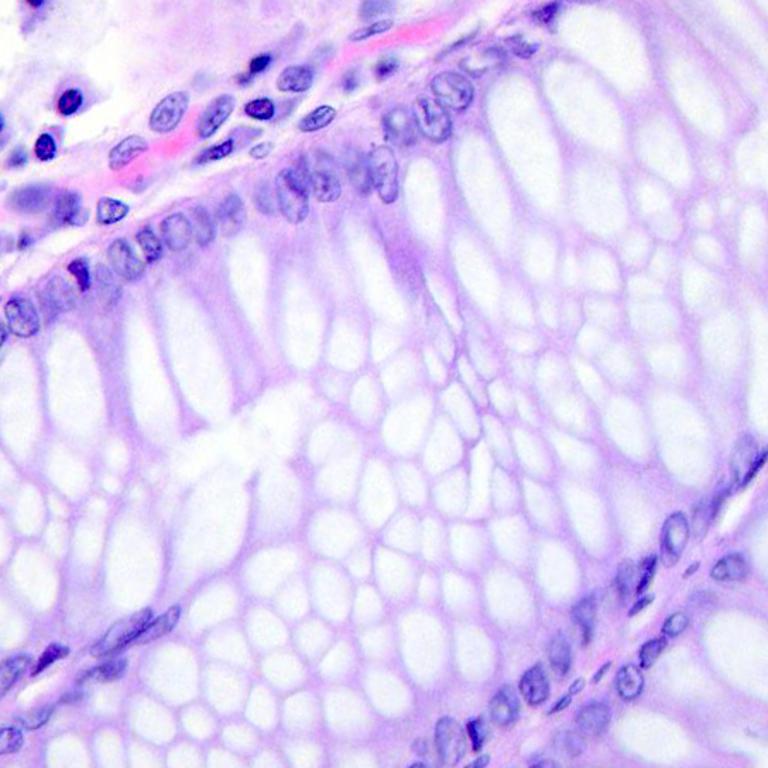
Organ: colon
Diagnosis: benign